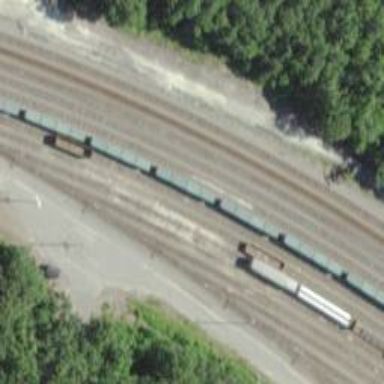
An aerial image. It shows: Railway yard used for servicing trains.